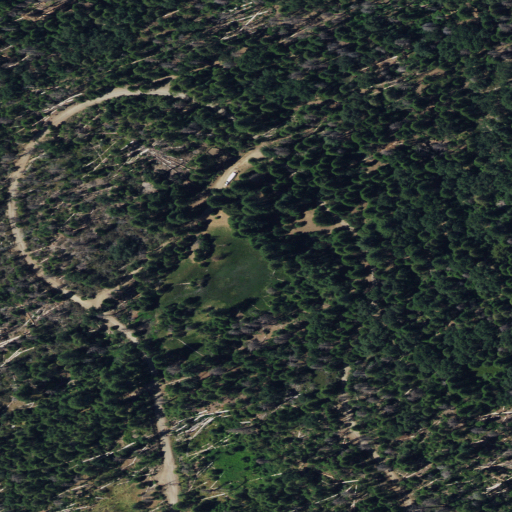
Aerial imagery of plain(s) in California named Graham Meadow containing evergreen forest and mixed forest